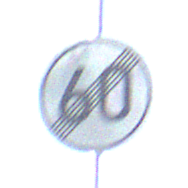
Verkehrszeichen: EndeGeschwindigkeit60
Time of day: MorningAfternoon
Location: Outdoor (Nature)
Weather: PartlyCloudy
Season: NotSpecified
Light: Natural